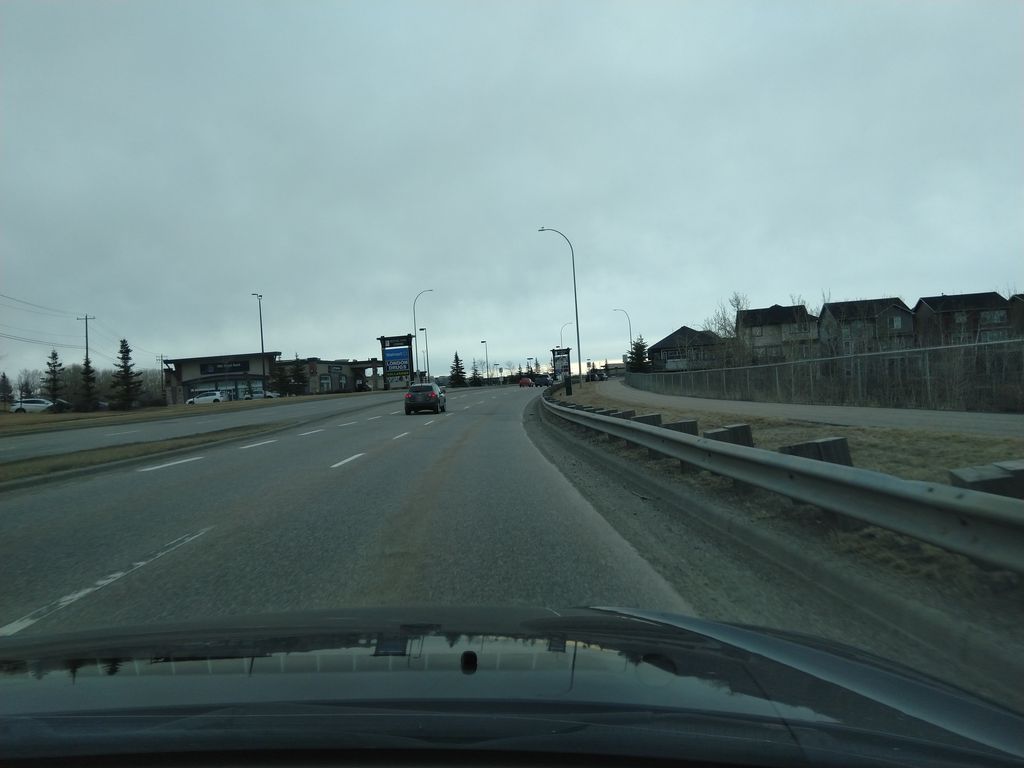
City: calgary